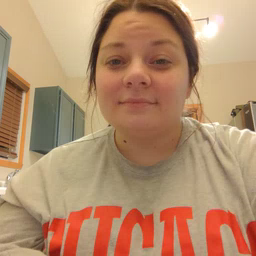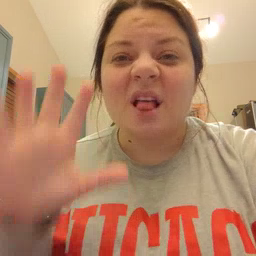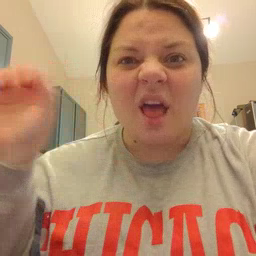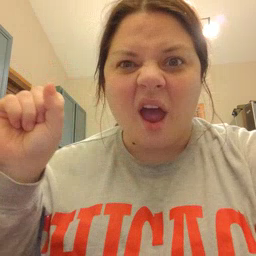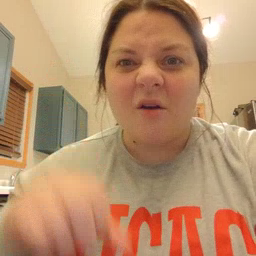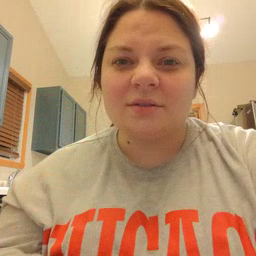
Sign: loud